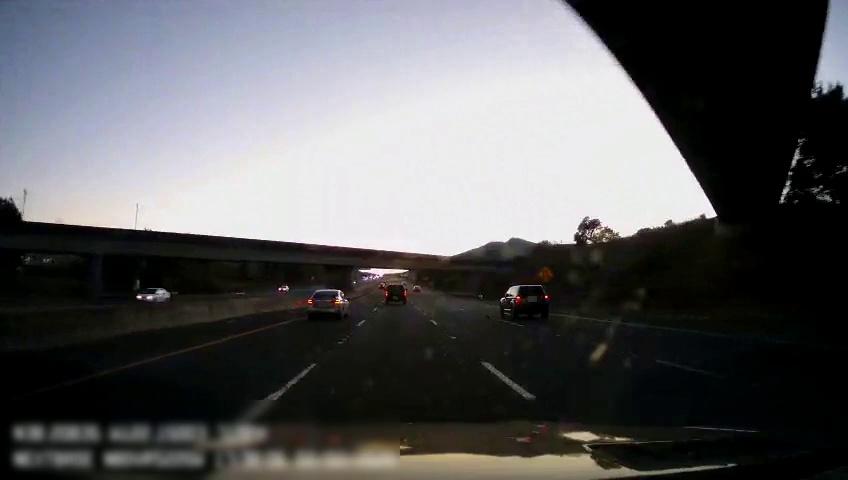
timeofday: Day
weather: Sunny
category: Drivable Space
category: Vehicles | Car
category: Vehicles | SUV
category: Vehicles | SUV
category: Vehicles | SUV
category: Vehicles | SUV
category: Lanes | Alternate Lane
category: Lanes | Current Lane
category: Lanes | Current Lane
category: Lanes | Alternate Lane
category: Lanes | Alternate Lane
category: Traffic | Signs